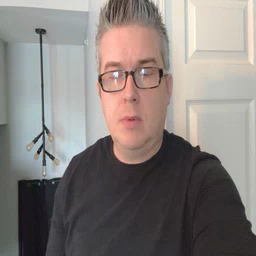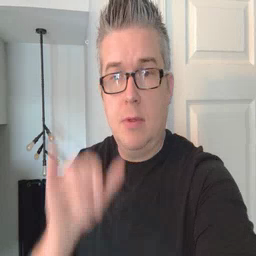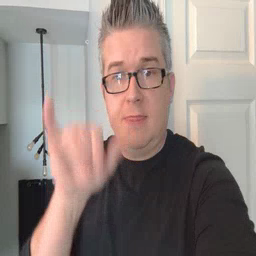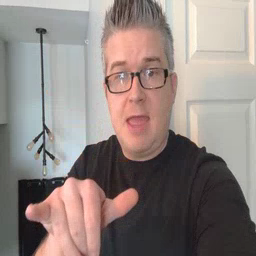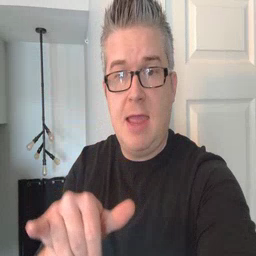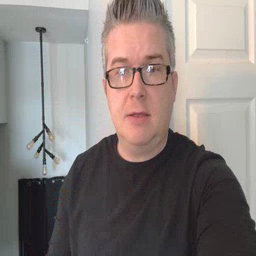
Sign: that